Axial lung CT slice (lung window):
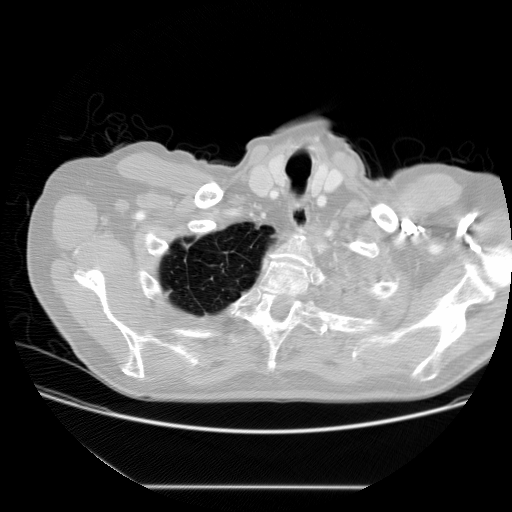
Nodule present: no